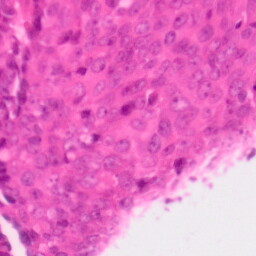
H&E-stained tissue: Colon